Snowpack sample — Buffalo Mountain, Silverthorne, Colorado, USA (1/25/25, 10:11 AM MST)
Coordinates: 39.6222, -106.1139
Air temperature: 22 °F
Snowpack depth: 110 cm
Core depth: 40 cm
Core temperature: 46.4 °F
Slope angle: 12°, slope face: 102°
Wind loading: high
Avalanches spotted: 0
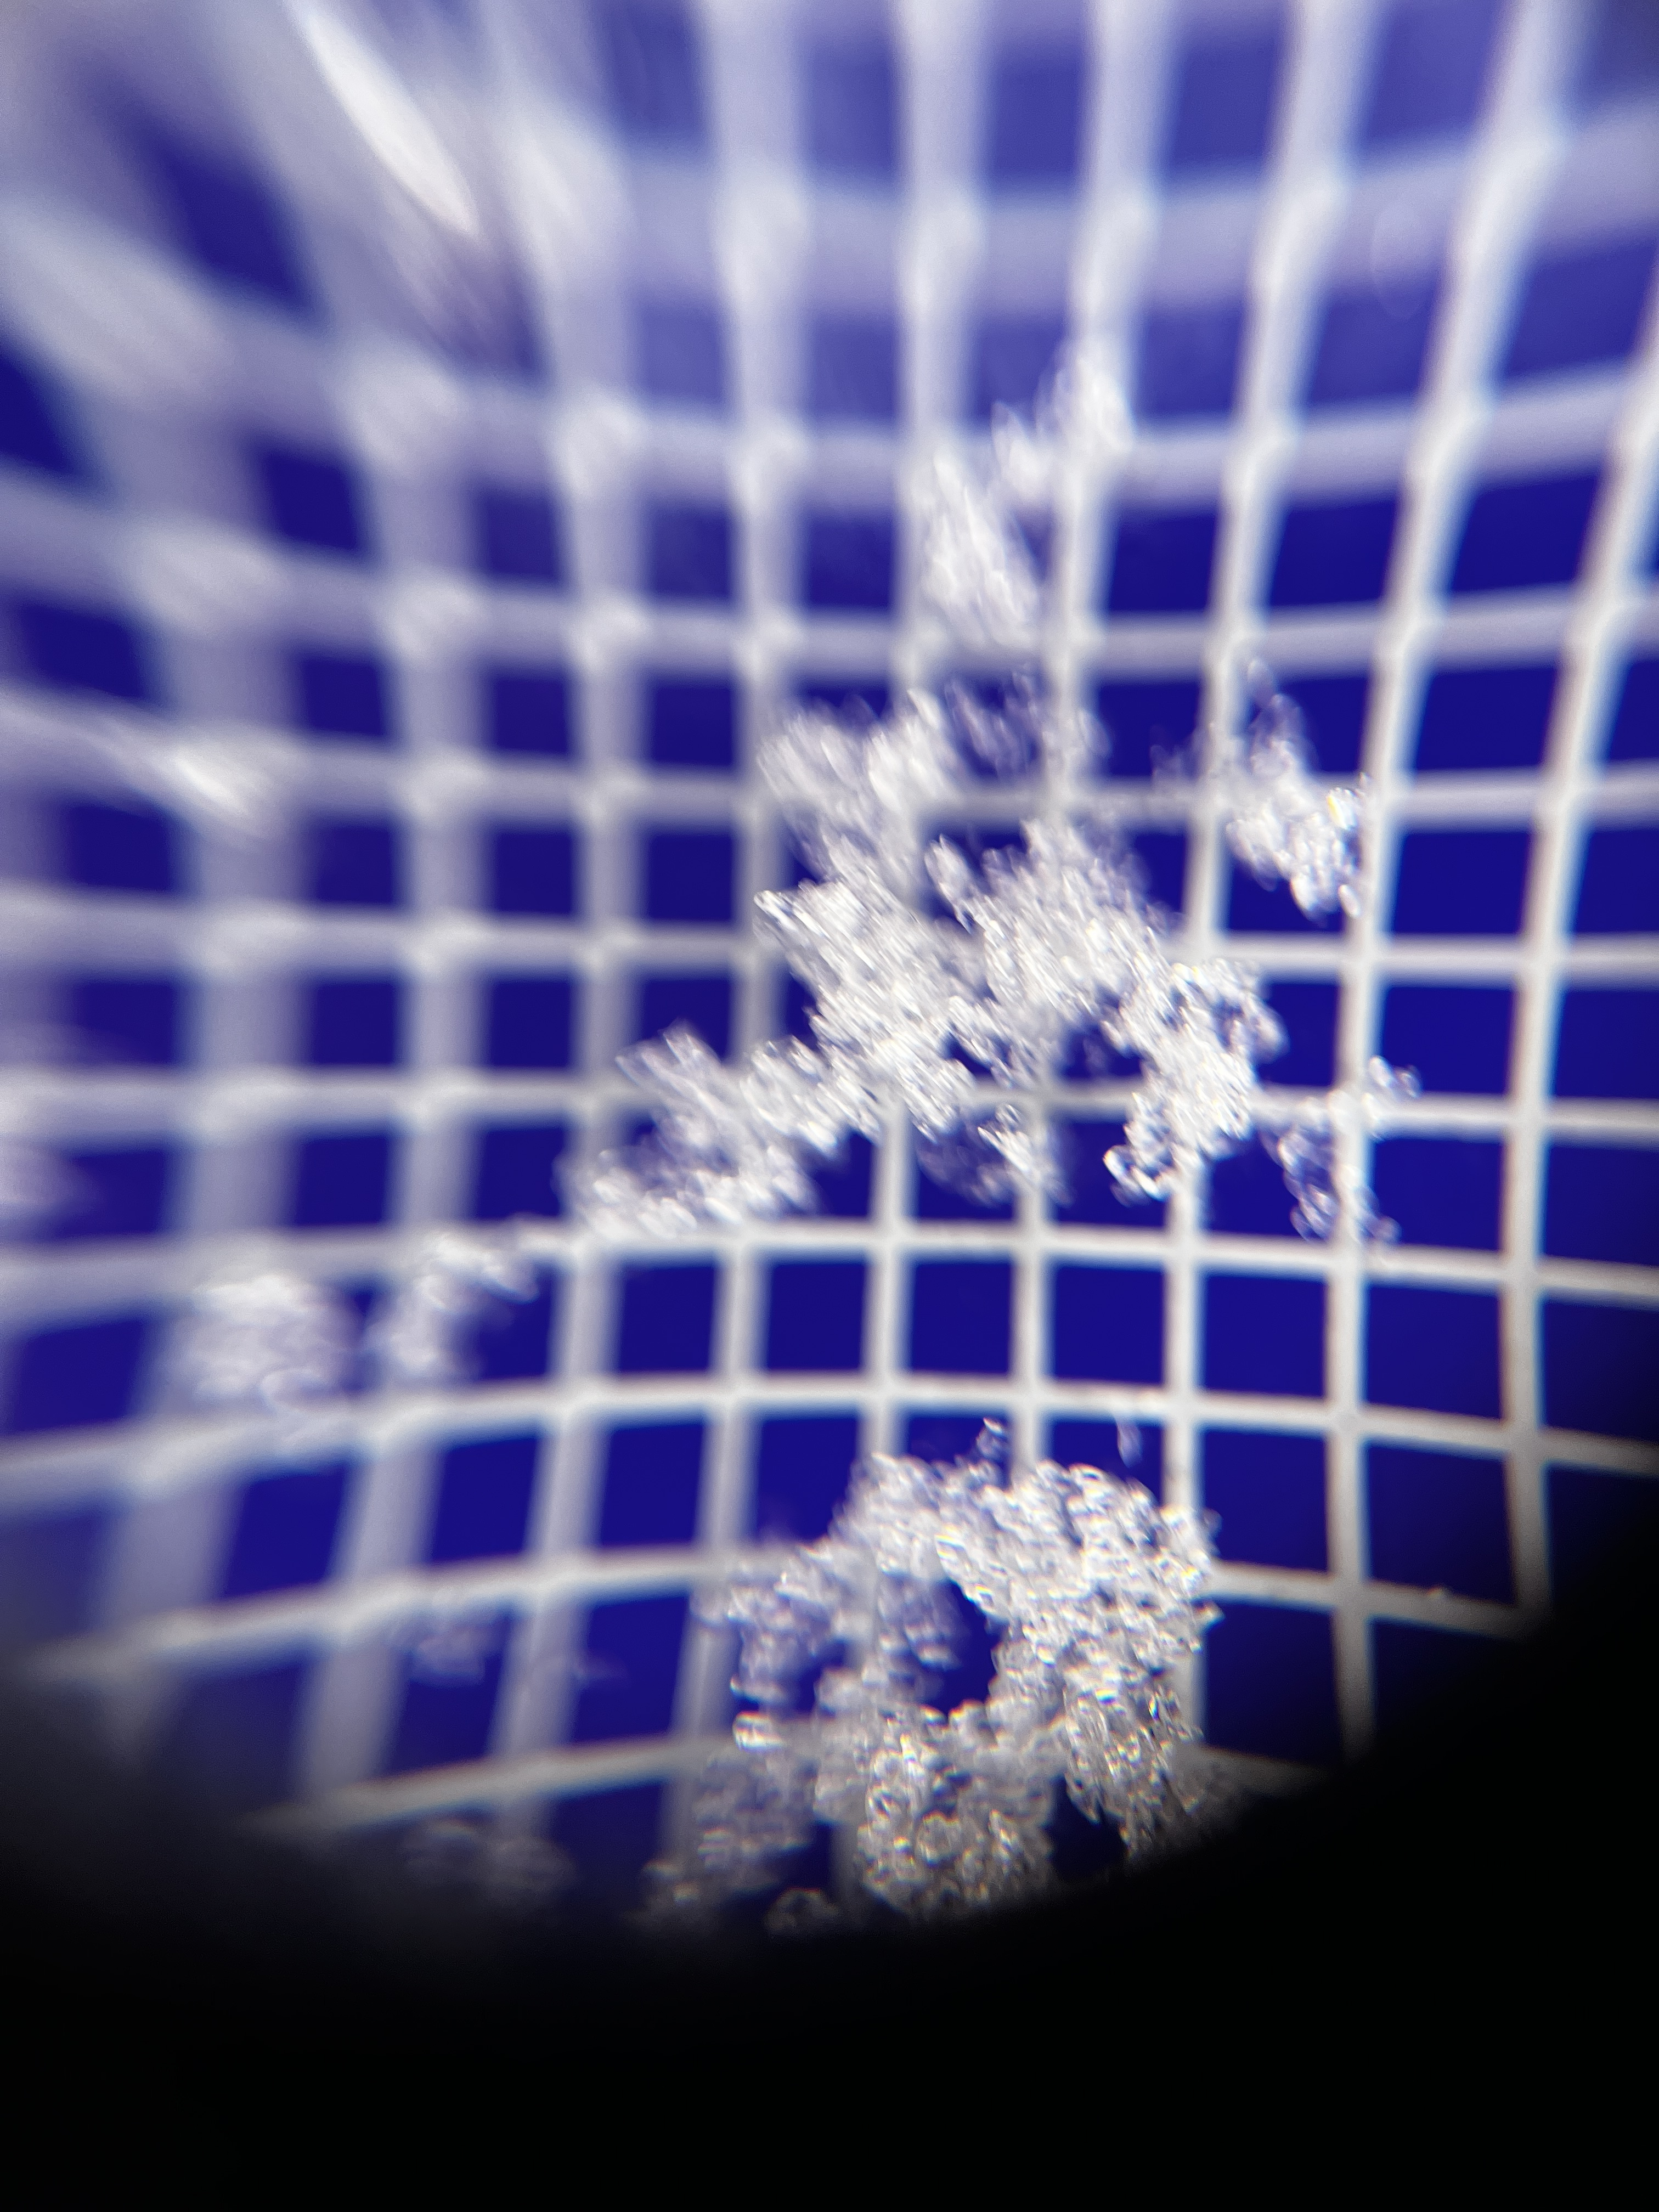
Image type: magnified_profile
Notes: No avalanches nearby, collected on the outskirts of a fire break 15 meters from the treeline, on way to Buffalo and Red Mountain